Question: I am trying to use this composer package with a new project I am working on <URL>. However when i try and create a new class I keep getting the following errors.
'''
Fatal error: Class 'ActiveCollab\Client' not found
'''
The file that is throwing this error looks like this.
'''
require "vendor/autoload.php";
new ActiveCollab\Client;
'''
Which is just being used to test if the files are being loaded in properly. The composer.json of the file which I am trying to use looks like such. And I have a feeling the problem is in this file but I can't figure out what.
'''
stuff...
"autoload": {
"psr-0": {
"ActiveCollab\": "ActiveCollab"
}
}
...stuff
'''

Also looking at the autload_namespaces.php file it is being generated as such.
'''
<?php
// autoload_namespaces.php @generated by Composer
$vendorDir = dirname(dirname(__FILE__));
$baseDir = dirname($vendorDir);
return array(
'ActiveCollab' => array($vendorDir . '/activecollab/activecollab-sdk/ActiveCollab'),
);
'''
I have used psr-0 in some composer packages of my own and everything looks to be right except maybe the camel case in the namespace but i don't see this as being disallowed in the php proposal for psr-0.
Thanks for any help this has been driving me crazy.
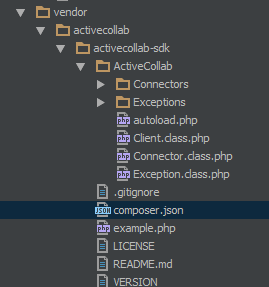
Answer: The thing is: You cannot simply add a 'composer.json' file with a random autoloading configuration and hope that it works - it actually has to match the naming scheme you are using. That is what this project got wrong, and nobody tested it. Which probably means nobody uses this library, and you can expect no support from the creators due to lack of interest.
But let's see how they react on <URL> to get things back to working again.